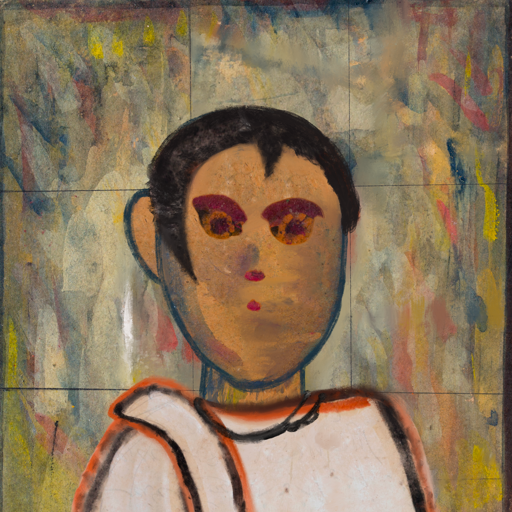
Background: GypsyMother, Head And Neck Front: In_The_Sun, Face Front: Doll, Bust: Roy_Bahadur, Hair Front: Roy_Bahadur, Head Accessory: Blank, Second Necklace: Blank, Necklace: Orphan, Baby: Blank